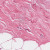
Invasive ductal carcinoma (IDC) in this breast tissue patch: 0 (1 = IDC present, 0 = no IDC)